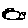
Label: fish